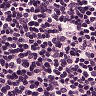
Metastatic tissue present: no